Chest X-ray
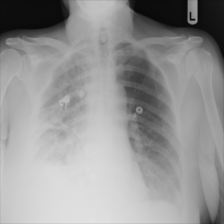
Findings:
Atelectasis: negative
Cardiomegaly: negative
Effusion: positive
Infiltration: negative
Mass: negative
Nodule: negative
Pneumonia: negative
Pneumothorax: negative
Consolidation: negative
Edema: negative
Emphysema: negative
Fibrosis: negative
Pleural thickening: negative
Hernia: negative